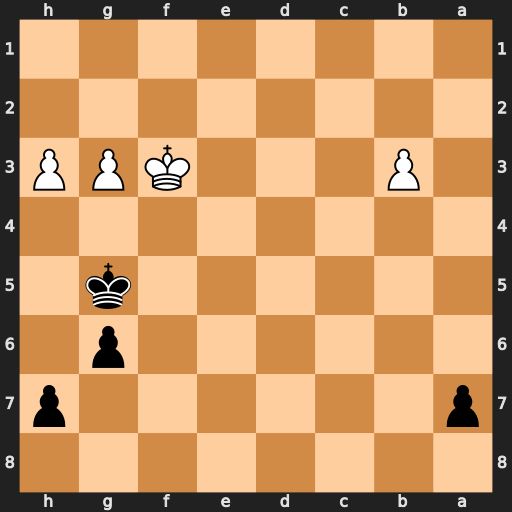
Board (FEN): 8/p6p/6p1/6k1/8/1P3KPP/8/8
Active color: b
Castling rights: -
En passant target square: -
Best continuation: Kf5 Ke3 Ke5